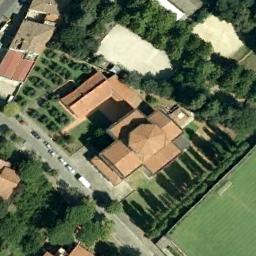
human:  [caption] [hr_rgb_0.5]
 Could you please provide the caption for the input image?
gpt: A church with a brown roof, The church's main house has a cross-shaped roof, And there are several buildings and roads and trees and lawns around the church .

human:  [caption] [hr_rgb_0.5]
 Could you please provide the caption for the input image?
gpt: There is a church in the middle of the grass surrounded by some trees .

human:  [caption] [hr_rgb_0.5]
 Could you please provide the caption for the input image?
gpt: The church with an octagon tower and the rest of the church has an orange cross-shaped roof .

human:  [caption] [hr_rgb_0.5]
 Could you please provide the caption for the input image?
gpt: This is a church with two meadows beside it .

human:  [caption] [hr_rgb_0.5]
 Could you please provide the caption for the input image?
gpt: A church with an octangle roof is painted in orange and surrounded by lawns and trees .